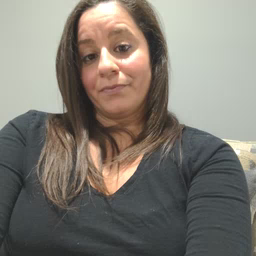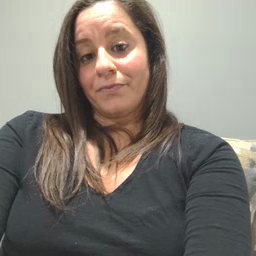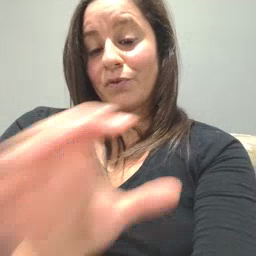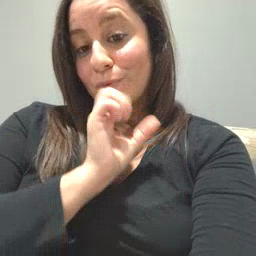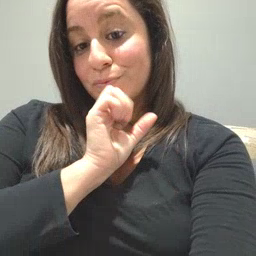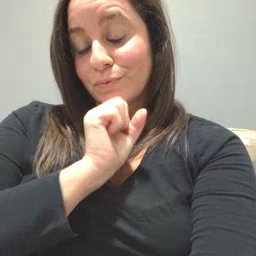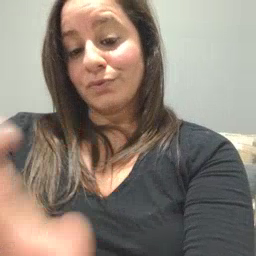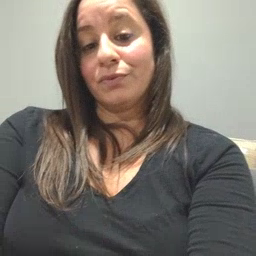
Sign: orange